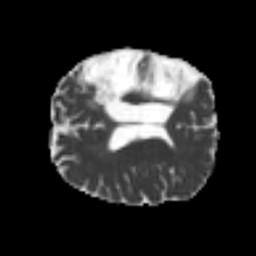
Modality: MD
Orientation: axial
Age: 49
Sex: male
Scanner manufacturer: siemens
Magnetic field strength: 3 T
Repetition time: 4.987 s
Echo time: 0.0792 s